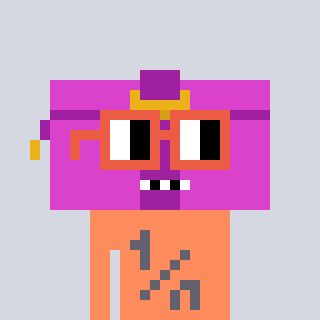
a pixel art character with square orange glasses, a clutch-shaped head and a peachy-colored body on a cool background